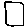
Label: square